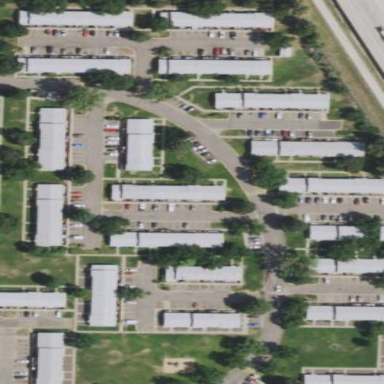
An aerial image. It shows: Residential area consisting of condominiums.